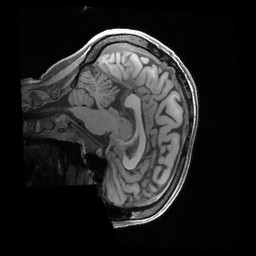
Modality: T1w
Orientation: sagittal
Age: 37
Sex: female
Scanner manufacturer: siemens
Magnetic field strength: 3 T
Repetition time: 2.4 s
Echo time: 0.00222 s